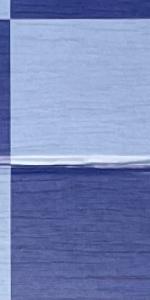
Label: Empty